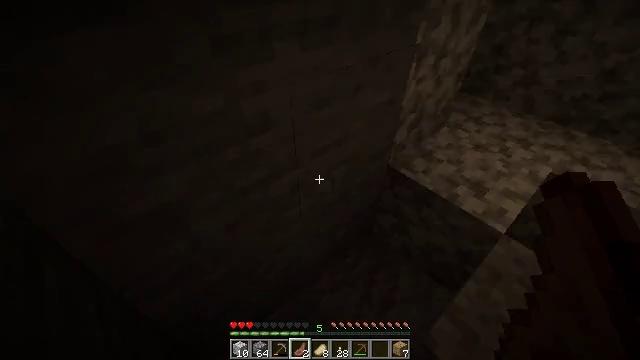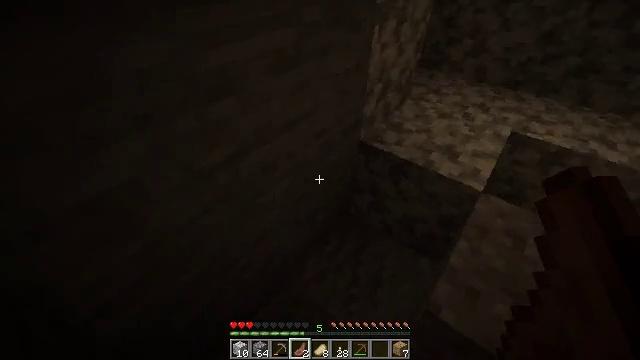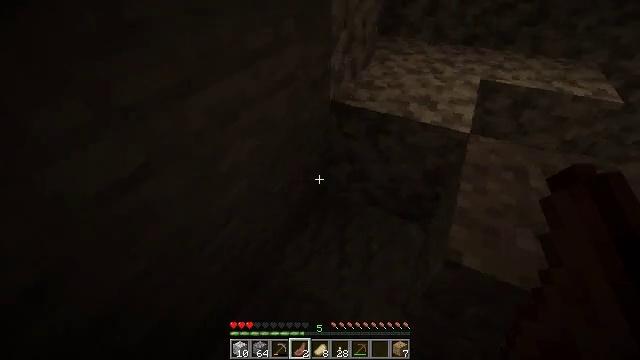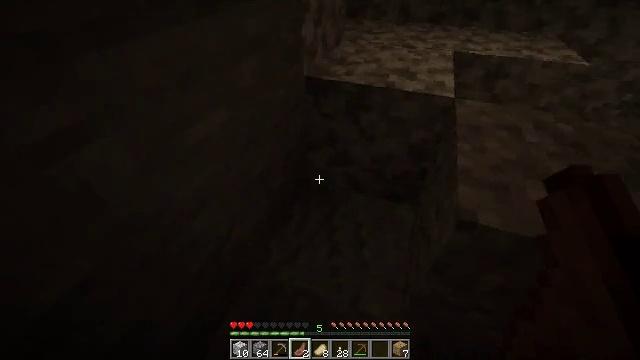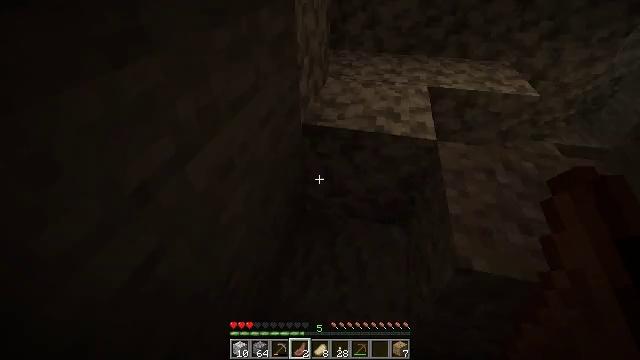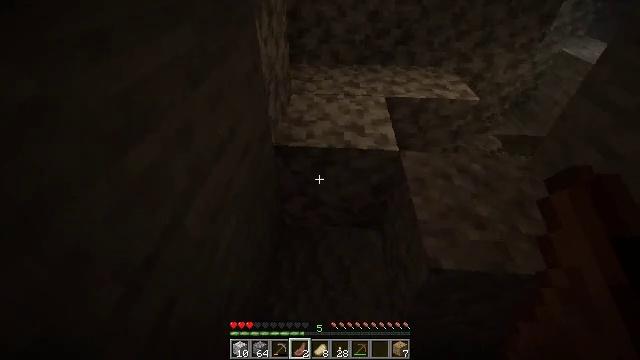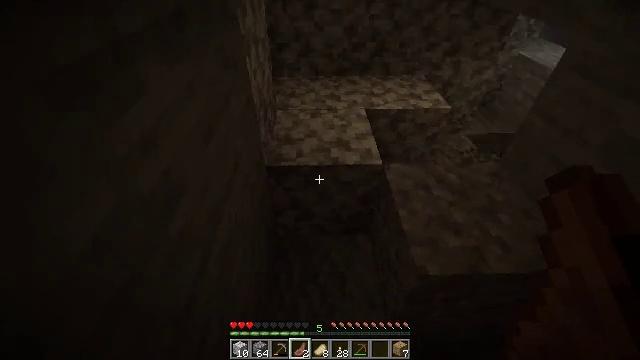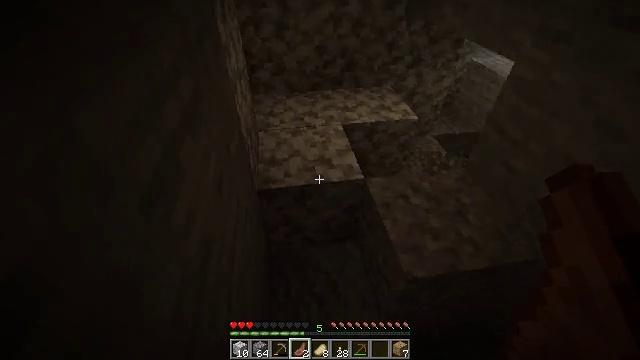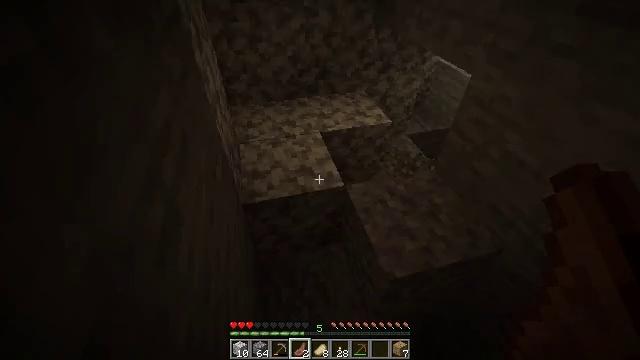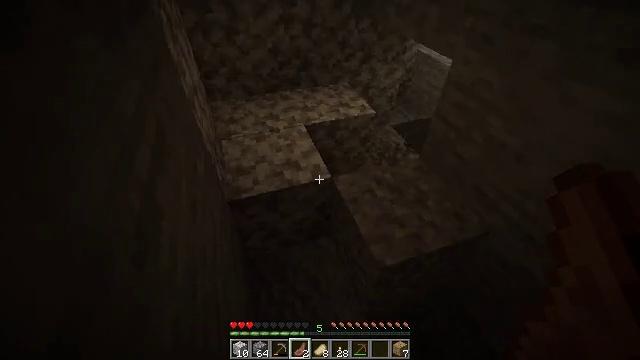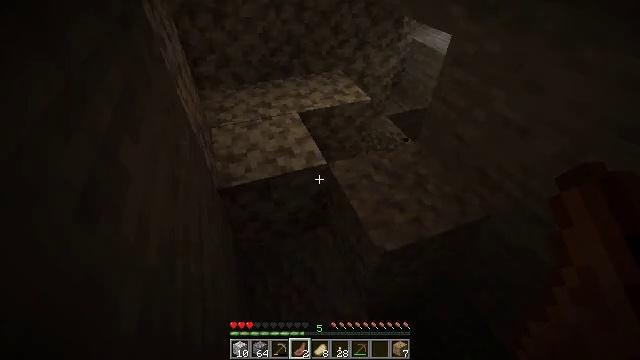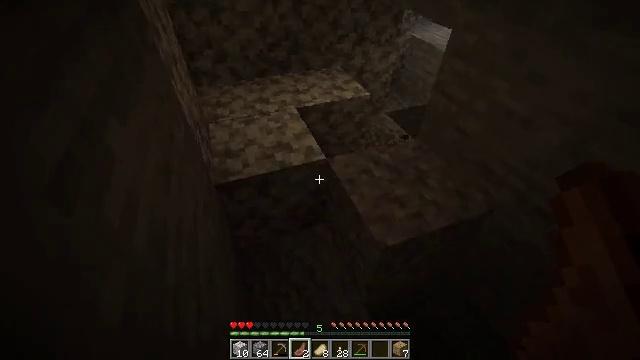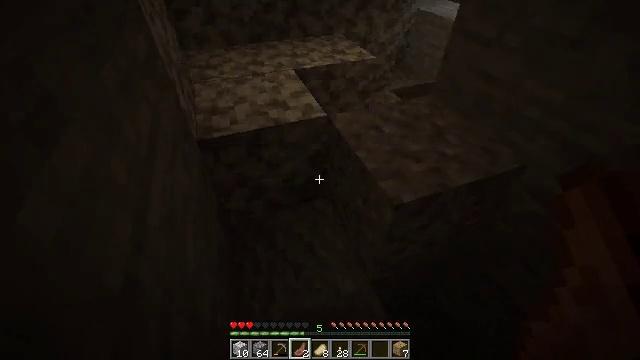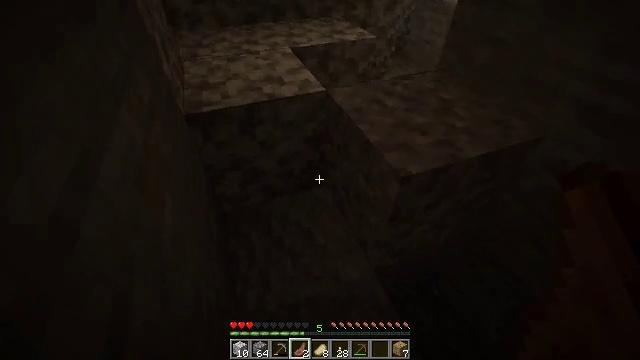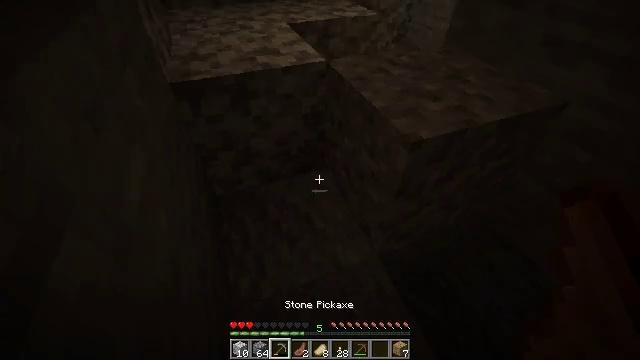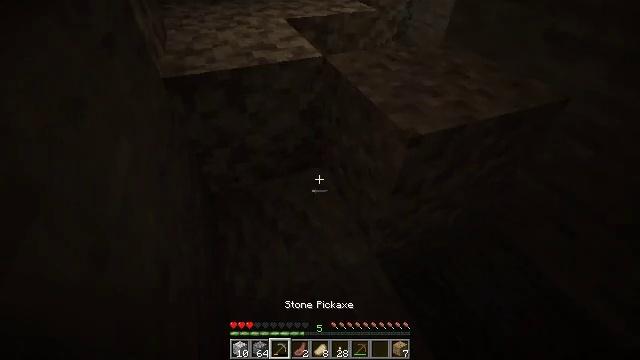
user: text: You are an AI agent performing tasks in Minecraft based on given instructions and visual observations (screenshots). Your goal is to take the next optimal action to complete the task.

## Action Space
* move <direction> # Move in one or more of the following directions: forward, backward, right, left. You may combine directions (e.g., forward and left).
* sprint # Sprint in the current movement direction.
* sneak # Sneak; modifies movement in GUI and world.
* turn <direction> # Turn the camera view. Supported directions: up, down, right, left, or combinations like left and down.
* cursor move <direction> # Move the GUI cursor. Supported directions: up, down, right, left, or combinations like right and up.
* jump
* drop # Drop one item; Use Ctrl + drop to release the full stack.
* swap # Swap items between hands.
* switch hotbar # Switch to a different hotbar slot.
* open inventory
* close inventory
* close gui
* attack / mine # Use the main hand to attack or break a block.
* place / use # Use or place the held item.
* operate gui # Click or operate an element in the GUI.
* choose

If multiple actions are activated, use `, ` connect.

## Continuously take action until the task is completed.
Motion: motion action
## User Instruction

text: Fight against silverfish.
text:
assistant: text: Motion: move left, turn right, use / place
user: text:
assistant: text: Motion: move left, turn right, use / place, jump
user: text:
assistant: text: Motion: move left, turn right, use / place, jump
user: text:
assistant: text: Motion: move left, turn right, use / place, jump
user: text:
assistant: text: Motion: move left, turn right, use / place
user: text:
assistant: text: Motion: move back and move left, turn right, use / place
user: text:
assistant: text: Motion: move back and move left, turn right
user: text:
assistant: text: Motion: move back and move left, turn right
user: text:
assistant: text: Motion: move back and move left, turn right
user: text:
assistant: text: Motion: move back and move left, turn right
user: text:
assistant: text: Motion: move back and move left
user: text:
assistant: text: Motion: move back
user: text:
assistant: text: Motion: move back
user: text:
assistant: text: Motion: move back
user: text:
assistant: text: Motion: move back
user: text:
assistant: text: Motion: move back, turn down
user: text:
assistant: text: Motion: move back
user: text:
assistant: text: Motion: move back
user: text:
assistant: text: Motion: move back
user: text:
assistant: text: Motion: move back, turn up
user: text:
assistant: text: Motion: turn right and up
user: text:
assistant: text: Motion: turn right and up
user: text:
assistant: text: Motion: turn up
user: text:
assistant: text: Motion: no_op
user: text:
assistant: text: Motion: no_op
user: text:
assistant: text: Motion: turn left and up
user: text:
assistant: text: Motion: turn up
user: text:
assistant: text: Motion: turn left and up
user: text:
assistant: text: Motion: turn up
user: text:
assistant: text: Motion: turn right and up